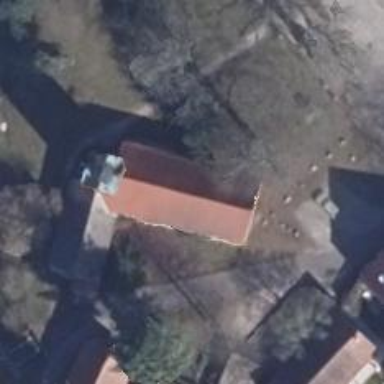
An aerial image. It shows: Place of worship.